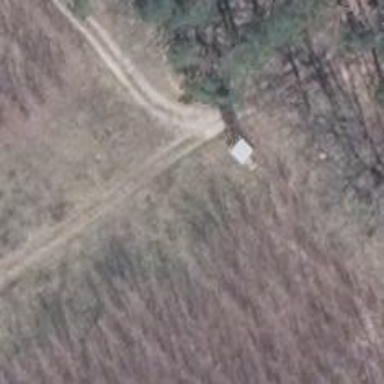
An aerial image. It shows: Hunting stand.